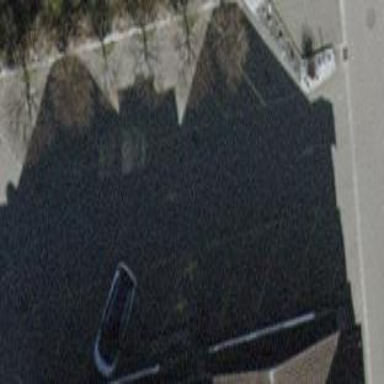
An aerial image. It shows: Parking area with surface.